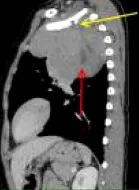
Chest computed tomography (CT) images (A-F). (F) The sagittal section shows bone destruction of the left first rib (yellow arrow) and lamellar hypodense areas within the mass (red arrow).
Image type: radiology (ct)